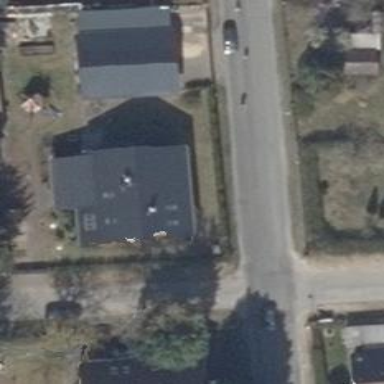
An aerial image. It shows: Detached building with gabled roof.